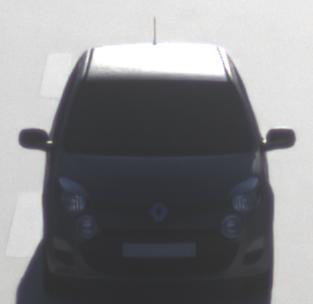
Make: Renault
Model: Twingo 1.2 LEV 16V 75
Detailed model: Twingo (II)
Model produced from: 2012/01
Model produced until: 2014/07
Doors: 3
Color: gray
Road condition: dry road
Daytime: sunrise or sunset
Contrast: medium contrast